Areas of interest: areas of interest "Comprehensive Gymnasium"
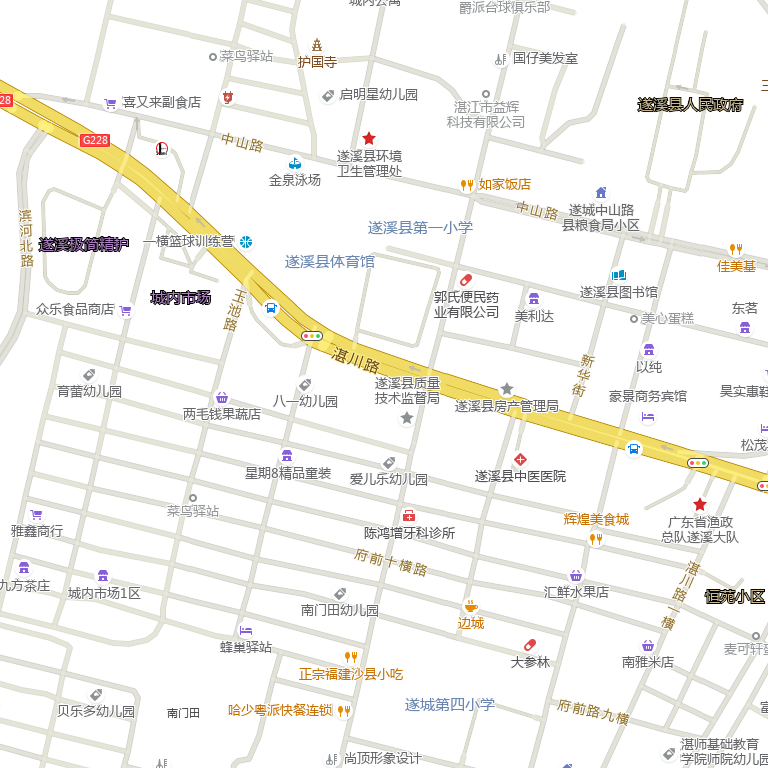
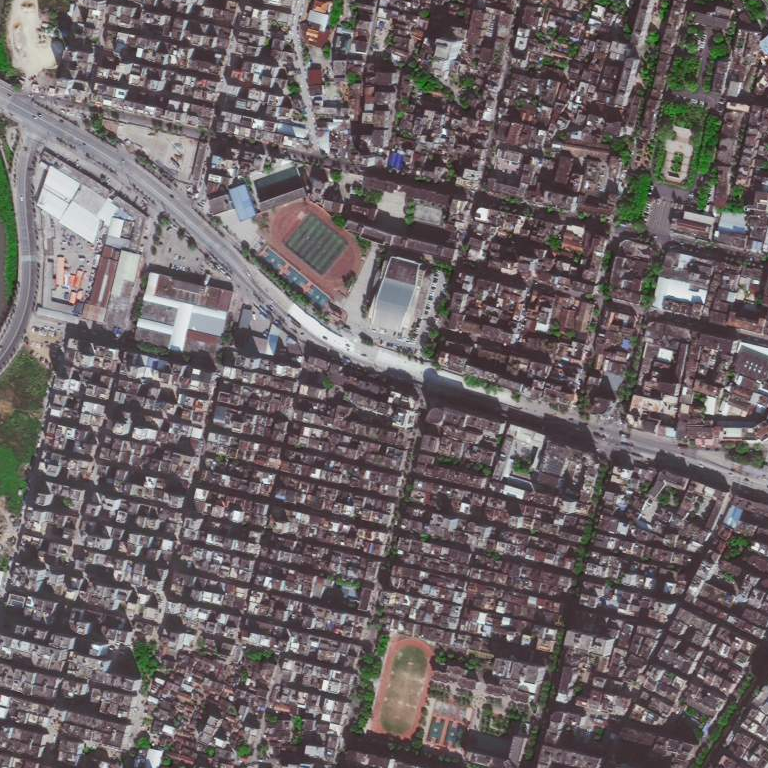